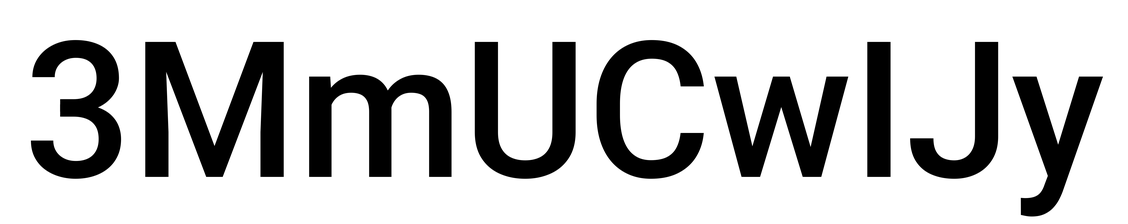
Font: Roboto_Medium